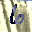
Label: 6